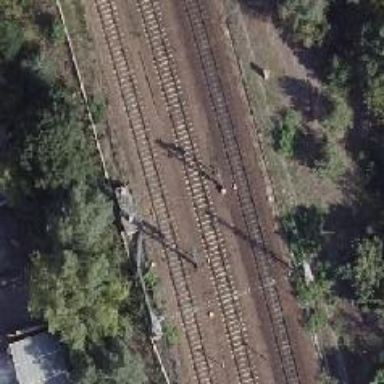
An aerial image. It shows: Railway signal.